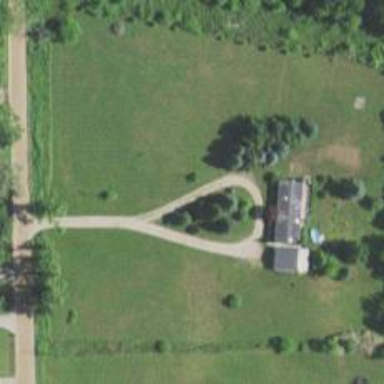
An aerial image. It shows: Driveway leading to service road.